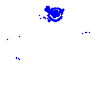
Particle: proton